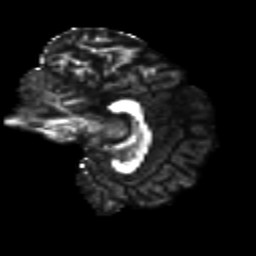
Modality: FA
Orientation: sagittal
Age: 22
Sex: female
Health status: healthy
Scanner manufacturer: siemens
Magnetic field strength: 3 T
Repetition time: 8.6 s
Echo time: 0.095 s